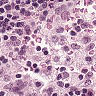
Metastatic tissue present: no